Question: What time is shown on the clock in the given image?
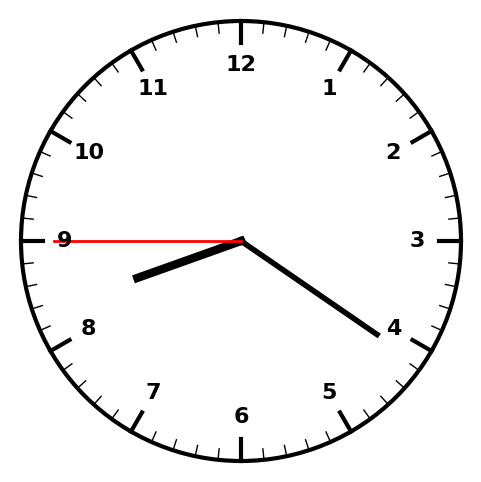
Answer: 08:20:45